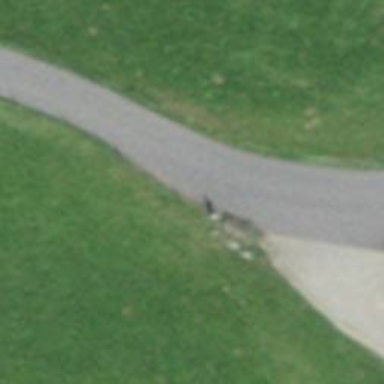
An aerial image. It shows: Bus stop along the road.